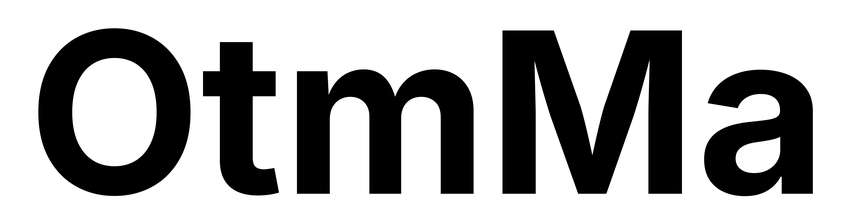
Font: Inter_Bold